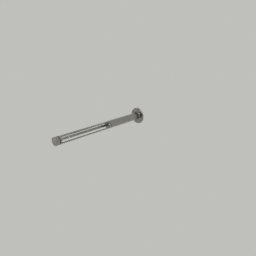
Label: lighting